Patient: sex M, age 60
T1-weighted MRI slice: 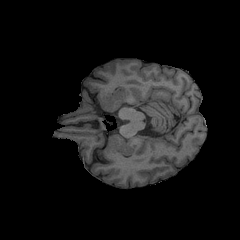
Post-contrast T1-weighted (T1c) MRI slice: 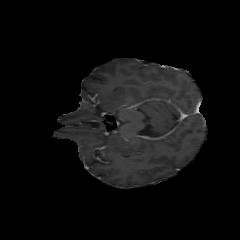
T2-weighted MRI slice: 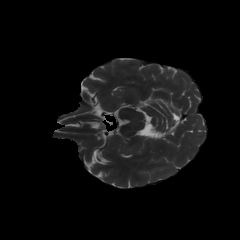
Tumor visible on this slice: no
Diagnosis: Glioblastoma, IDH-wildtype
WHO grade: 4